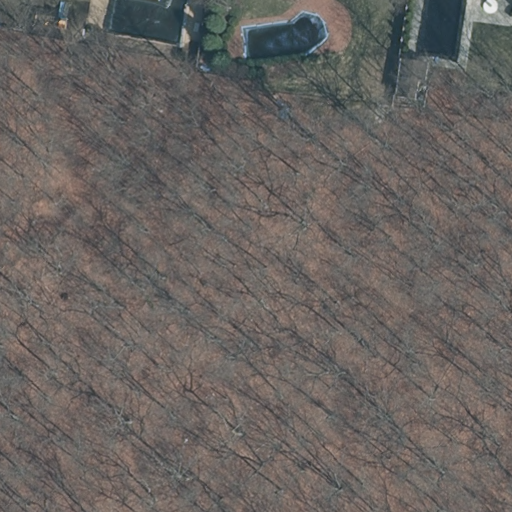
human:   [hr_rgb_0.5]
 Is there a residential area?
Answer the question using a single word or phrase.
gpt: yes

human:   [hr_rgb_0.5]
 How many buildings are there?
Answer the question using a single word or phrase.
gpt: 1

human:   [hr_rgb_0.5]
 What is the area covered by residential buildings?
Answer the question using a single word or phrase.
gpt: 0m2

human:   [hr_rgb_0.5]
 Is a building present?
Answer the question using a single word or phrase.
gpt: yes

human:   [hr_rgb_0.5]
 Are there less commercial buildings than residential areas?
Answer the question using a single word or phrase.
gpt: yes

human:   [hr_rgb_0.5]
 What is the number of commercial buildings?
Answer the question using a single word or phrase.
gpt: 0

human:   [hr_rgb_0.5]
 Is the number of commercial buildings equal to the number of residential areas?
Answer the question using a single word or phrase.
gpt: no

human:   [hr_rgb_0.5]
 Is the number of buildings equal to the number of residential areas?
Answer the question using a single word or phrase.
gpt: yes

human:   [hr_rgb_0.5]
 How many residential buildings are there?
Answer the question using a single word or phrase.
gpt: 0

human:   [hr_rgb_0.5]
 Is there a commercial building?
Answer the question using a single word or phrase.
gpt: no

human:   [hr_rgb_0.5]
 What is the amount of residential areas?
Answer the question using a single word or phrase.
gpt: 1

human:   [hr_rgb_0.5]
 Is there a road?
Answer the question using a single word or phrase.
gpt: no

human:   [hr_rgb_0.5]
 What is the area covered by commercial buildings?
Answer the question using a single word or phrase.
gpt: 0m2

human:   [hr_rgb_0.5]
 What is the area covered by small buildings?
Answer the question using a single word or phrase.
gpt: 38m2

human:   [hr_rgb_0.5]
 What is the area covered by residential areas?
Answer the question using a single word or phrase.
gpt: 7987m2

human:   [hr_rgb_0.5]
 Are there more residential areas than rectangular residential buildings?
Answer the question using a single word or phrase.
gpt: yes

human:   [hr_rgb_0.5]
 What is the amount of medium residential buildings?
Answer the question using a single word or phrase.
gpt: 0

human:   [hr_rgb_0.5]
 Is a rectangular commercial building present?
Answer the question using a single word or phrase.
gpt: no

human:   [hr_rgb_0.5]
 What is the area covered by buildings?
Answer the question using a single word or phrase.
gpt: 38m2

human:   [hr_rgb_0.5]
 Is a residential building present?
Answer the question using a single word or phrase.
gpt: no

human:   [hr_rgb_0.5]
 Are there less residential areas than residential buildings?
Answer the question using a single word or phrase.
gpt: no

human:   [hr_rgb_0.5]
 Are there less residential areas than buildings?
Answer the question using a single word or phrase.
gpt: no

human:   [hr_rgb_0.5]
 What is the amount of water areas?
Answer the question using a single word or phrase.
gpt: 0

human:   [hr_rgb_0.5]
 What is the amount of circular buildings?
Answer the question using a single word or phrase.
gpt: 0

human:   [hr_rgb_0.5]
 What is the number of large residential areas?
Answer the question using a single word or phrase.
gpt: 1

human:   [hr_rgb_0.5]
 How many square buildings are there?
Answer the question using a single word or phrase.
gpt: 0

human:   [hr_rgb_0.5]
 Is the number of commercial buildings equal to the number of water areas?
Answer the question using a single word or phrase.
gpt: yes

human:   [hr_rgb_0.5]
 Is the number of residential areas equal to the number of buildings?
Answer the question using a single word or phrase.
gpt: yes

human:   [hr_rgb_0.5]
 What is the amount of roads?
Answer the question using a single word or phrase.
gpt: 0

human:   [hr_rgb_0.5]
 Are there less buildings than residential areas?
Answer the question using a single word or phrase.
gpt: no

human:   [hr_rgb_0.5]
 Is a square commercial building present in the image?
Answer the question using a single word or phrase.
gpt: no

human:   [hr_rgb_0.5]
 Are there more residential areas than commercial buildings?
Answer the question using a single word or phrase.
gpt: yes

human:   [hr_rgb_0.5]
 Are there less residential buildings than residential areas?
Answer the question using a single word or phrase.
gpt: yes

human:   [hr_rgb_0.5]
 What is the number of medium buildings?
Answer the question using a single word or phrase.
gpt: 0

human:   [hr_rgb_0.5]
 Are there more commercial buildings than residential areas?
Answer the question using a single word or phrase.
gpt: no

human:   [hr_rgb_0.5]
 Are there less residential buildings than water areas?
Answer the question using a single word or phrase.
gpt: no

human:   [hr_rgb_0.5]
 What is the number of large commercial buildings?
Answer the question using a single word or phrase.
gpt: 0

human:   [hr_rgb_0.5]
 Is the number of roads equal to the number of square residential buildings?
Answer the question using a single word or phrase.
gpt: yes

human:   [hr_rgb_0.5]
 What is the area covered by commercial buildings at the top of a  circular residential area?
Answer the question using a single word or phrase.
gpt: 0m2

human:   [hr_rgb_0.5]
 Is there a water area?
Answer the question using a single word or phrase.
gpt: no

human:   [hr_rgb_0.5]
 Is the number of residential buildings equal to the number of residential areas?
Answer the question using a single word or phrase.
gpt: no

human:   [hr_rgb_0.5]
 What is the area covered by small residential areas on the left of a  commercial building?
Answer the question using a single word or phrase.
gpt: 0m2

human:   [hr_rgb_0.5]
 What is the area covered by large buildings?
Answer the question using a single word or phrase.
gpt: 0m2

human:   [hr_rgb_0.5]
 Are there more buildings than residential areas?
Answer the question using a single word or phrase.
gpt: no

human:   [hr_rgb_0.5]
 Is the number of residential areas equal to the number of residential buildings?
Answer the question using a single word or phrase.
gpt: no

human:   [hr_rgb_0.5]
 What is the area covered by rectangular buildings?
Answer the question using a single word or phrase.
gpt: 38m2

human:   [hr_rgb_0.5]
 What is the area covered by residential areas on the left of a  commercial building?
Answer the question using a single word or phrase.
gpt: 0m2

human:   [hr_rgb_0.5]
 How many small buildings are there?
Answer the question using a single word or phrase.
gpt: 1

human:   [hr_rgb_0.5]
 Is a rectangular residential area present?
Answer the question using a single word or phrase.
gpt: yes

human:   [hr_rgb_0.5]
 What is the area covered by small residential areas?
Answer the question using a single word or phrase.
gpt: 0m2

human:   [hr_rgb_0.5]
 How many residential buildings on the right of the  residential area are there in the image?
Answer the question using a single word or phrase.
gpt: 0

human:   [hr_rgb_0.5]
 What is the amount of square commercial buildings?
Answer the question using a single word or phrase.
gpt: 0

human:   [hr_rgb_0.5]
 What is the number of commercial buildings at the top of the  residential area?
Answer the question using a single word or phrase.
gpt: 0

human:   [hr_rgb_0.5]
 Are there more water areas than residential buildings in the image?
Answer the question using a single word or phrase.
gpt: no

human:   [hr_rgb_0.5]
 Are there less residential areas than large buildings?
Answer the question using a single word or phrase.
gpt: no

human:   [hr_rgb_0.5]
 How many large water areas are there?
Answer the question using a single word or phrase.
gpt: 0

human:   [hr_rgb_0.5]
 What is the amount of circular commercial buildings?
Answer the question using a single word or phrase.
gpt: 0

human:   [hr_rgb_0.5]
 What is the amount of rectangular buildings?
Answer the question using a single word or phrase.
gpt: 1

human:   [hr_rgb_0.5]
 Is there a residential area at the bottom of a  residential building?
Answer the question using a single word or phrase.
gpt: no

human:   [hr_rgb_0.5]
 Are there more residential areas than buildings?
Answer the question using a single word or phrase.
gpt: no

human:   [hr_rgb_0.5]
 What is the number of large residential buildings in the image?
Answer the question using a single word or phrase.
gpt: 0

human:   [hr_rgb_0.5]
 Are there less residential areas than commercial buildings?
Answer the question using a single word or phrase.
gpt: no

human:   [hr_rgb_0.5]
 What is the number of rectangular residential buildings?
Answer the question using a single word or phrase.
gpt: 0

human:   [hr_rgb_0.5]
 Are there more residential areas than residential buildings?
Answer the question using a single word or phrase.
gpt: yes